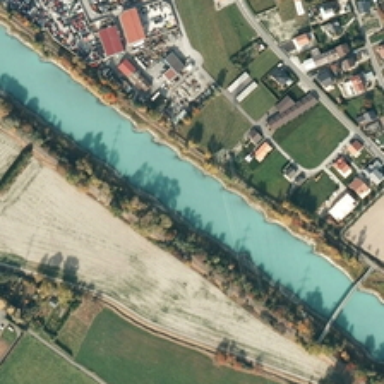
A large number of residential areas on both sides of the river .